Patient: sex M, age 47
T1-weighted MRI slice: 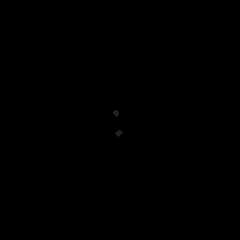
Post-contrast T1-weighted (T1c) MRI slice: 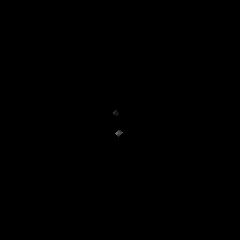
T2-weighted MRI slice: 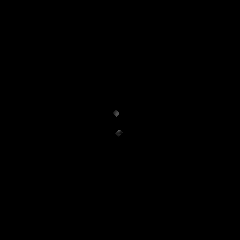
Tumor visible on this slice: no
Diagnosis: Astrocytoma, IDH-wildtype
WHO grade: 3